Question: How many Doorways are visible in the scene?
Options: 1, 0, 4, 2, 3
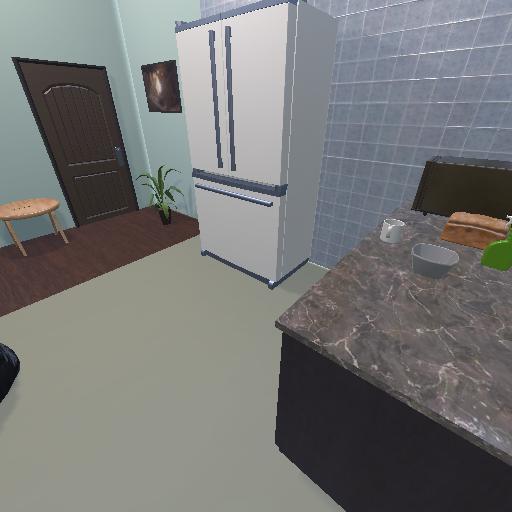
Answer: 1